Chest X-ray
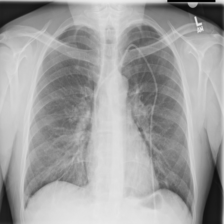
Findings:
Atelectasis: negative
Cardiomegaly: negative
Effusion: positive
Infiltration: positive
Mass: negative
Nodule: negative
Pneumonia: negative
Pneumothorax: negative
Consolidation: negative
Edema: negative
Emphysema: negative
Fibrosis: negative
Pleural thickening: negative
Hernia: negative